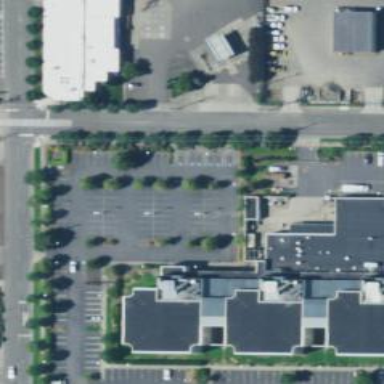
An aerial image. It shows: Parking space is available.